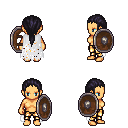
a pixel art fantasy rpg character, female body template, human, tanned skin, white tattered cape, gold greaves, raven ponytail hairstyle, shield, four views (front, back, left, right), 2x2 character sprite sheet, small pixel art, hard edges, no anti-aliasing